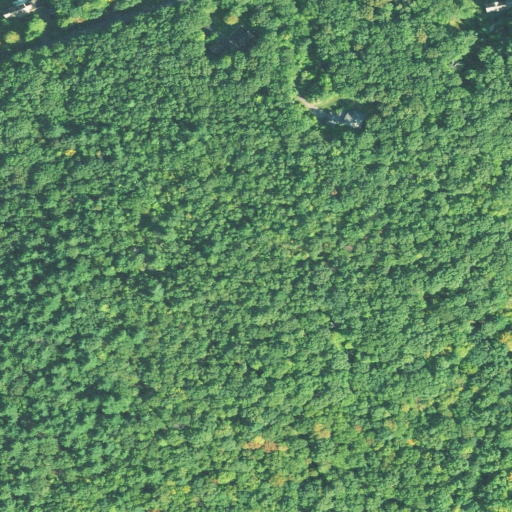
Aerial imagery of mountain in Connecticut named Long Mountain containing deciduous forest, mixed forest, open development, evergreen forest, medium intensity development, and low intensity development